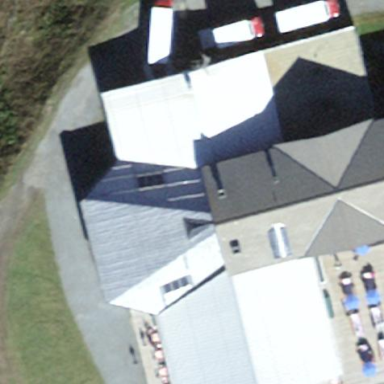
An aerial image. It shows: Restaurant building.